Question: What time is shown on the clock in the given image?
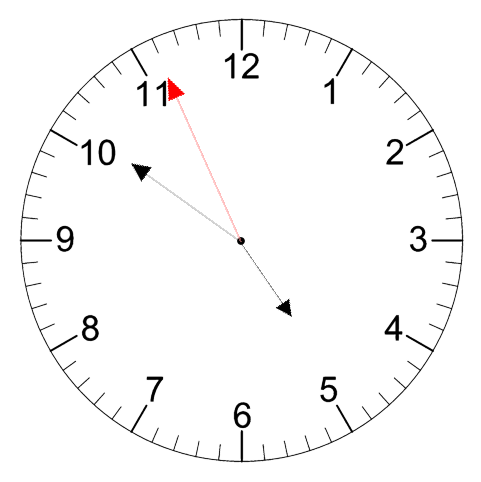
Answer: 04:50:56